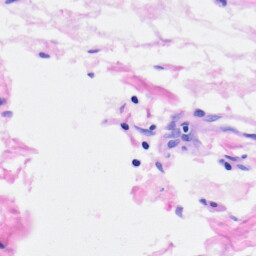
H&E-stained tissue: Heart